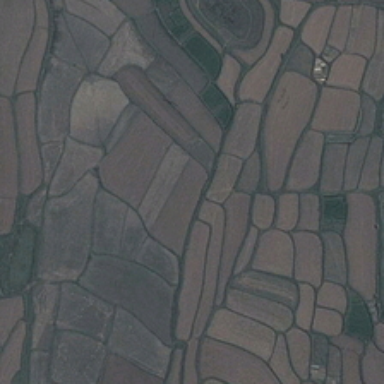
Many pieces of green farmlands are like scales .